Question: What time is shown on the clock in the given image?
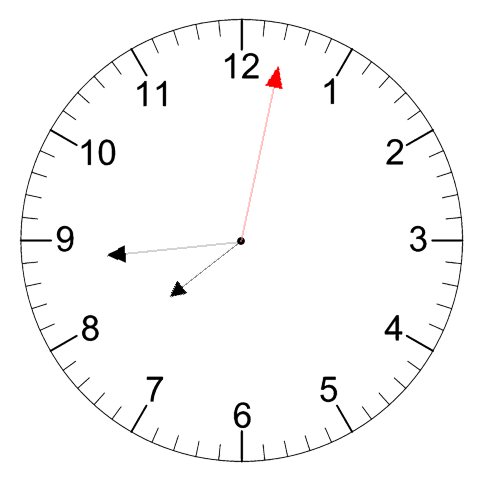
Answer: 07:44:02